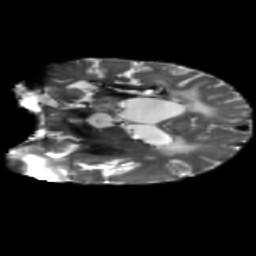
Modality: T2w
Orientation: coronal
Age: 52
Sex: male
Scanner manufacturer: siemens
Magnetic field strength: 3 T
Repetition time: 5.47 s
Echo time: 0.0854 s